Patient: sex F, age 66
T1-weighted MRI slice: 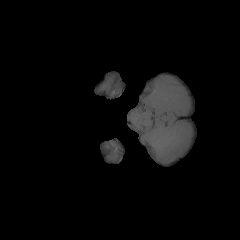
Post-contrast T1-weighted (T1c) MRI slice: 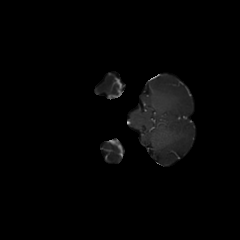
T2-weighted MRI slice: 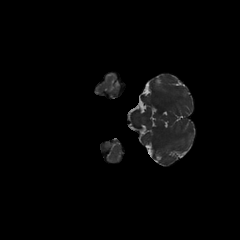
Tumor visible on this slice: no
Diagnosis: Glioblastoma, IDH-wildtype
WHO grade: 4